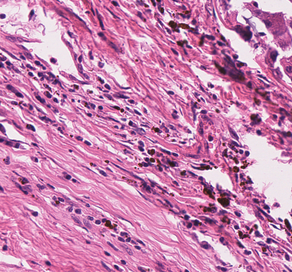
Tumor epithelial tissue: no
Tumor-associated stroma tissue: yes
Normal tissue: no